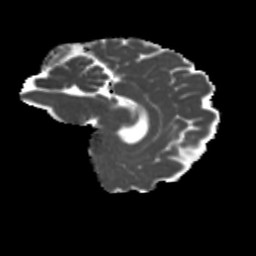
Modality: MD
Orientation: sagittal
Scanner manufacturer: siemens
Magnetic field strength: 3 T
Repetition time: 4 s
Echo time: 0.0594 s